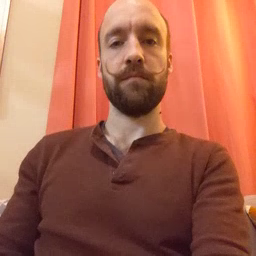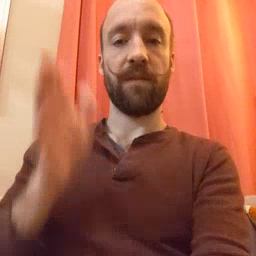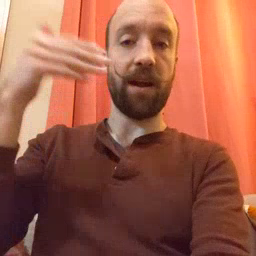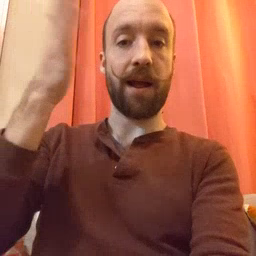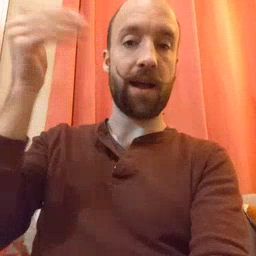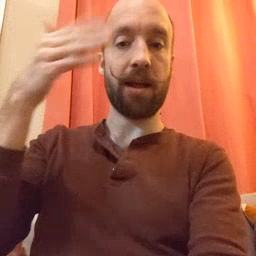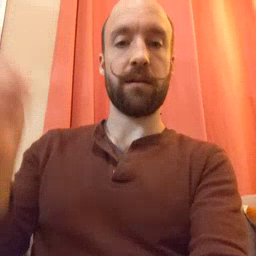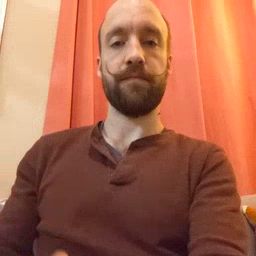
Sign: flag